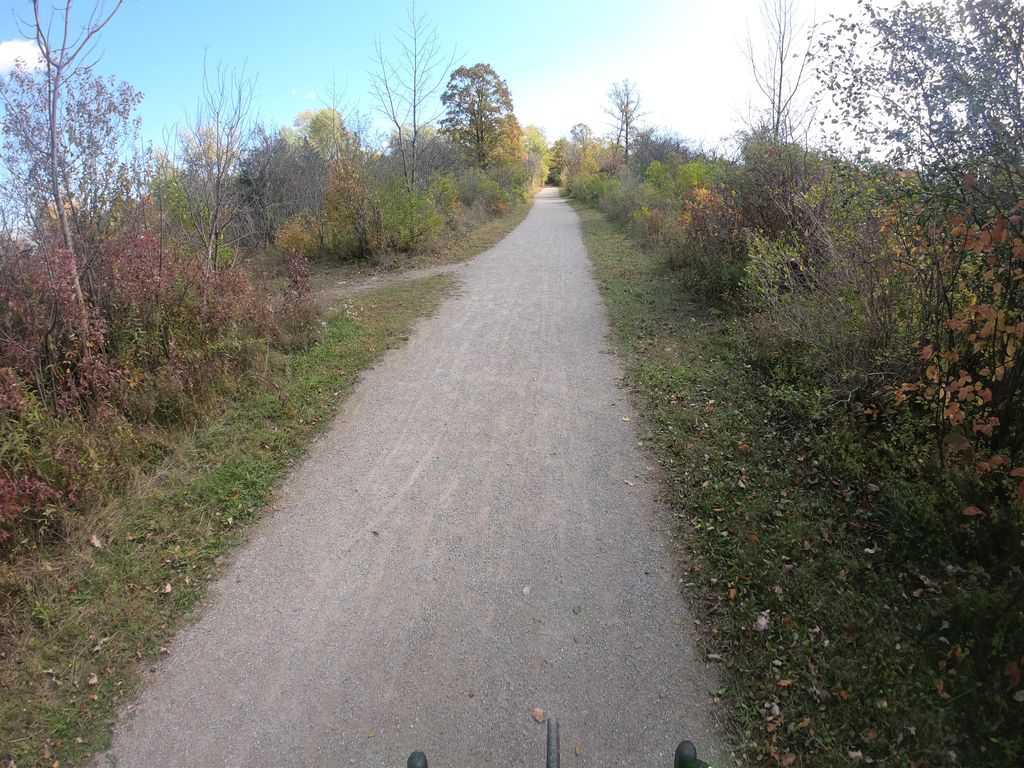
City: kitchener-waterloo